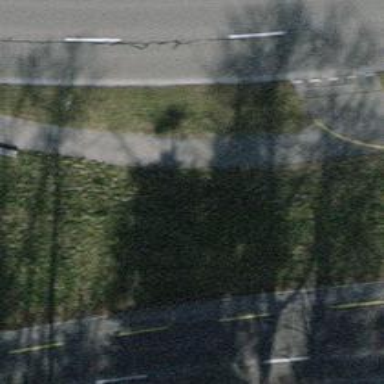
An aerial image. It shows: Asphalt sidewalk along the footway.